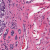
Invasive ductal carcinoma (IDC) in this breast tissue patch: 0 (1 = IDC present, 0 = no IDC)